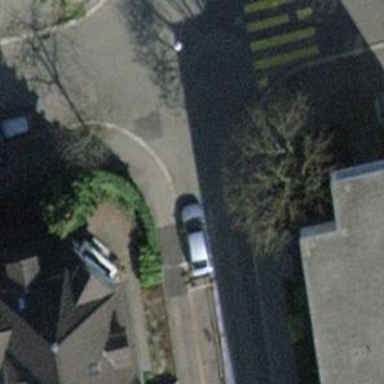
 there is parking lane for parallel parking."